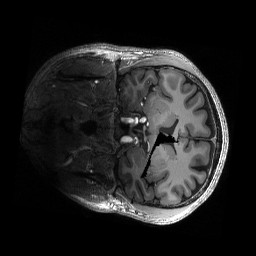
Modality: T1w
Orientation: coronal
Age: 24
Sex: female
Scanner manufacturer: siemens
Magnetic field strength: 6.98 T
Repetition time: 2.53 s
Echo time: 0.00176 s